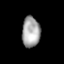
Tissue: lung
Cell type: Others
Senescence score: 0.1972
Nuclear area (px): 543
Mean DAPI intensity: 164.263